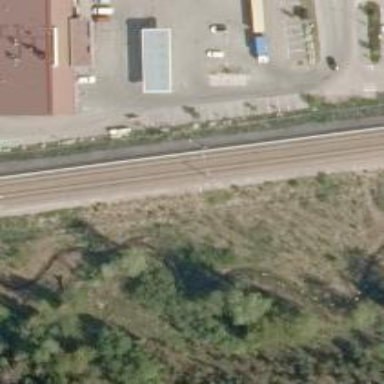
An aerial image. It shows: Continuous rail railway with electrified contact line.